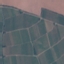
Land use / land cover class: PermanentCrop